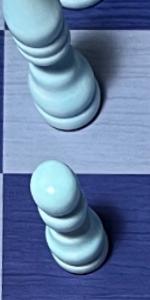
Label: Pawn_White